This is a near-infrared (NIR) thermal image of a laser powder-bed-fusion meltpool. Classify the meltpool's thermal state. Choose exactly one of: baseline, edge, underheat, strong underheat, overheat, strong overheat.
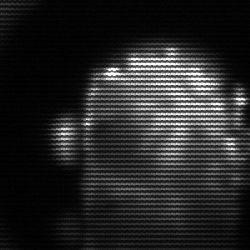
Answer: baseline